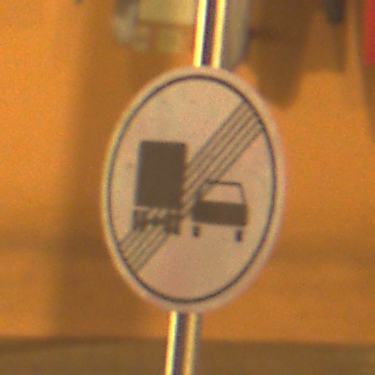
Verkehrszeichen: EndeUeberholverbotKraftfahrzeuge
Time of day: Night
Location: Outdoor (Urban)
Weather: Clear
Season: NotSpecified
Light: Artificial